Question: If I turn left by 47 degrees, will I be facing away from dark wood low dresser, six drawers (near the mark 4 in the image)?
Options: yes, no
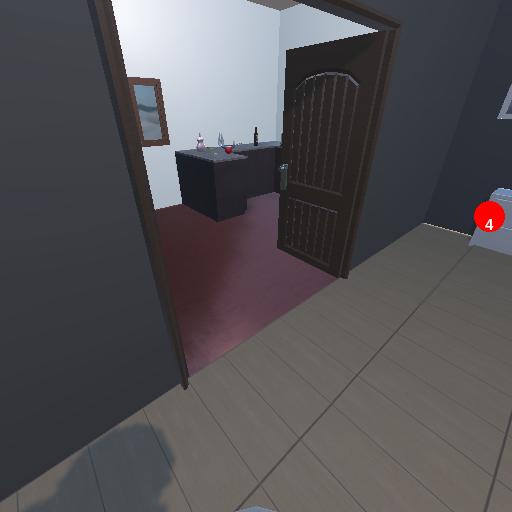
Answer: yes